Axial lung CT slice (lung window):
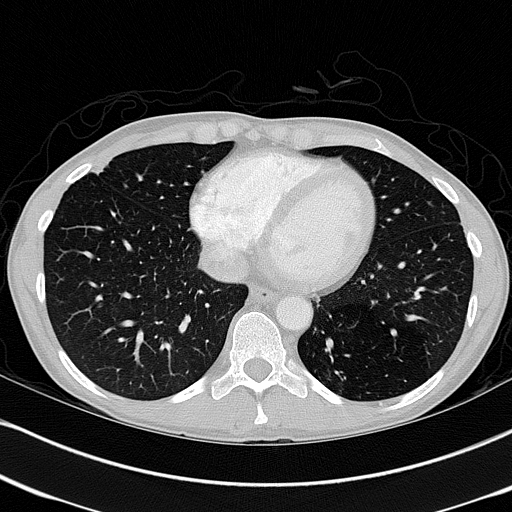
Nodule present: no